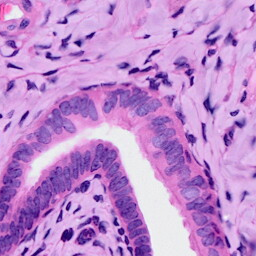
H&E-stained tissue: Ovarian